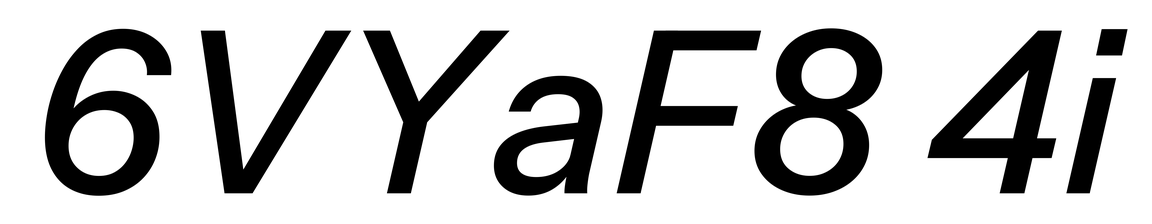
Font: InstrumentSans-Italic_Medium_Italic